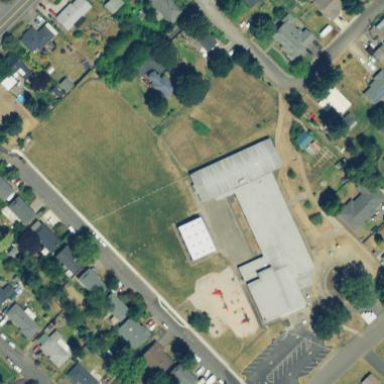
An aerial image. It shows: School.